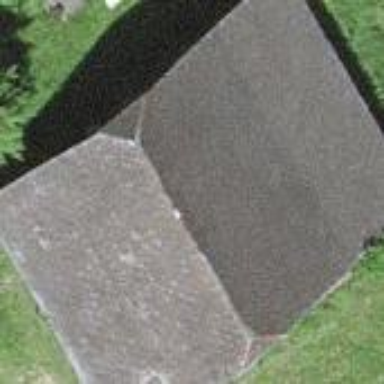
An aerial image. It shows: Rural barn.